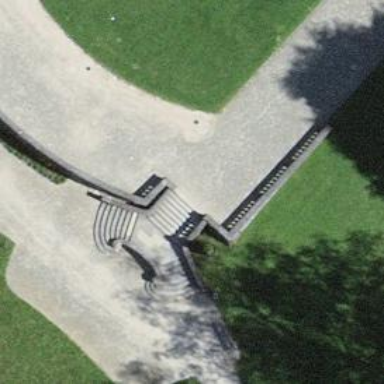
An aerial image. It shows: Set of steps on the road.